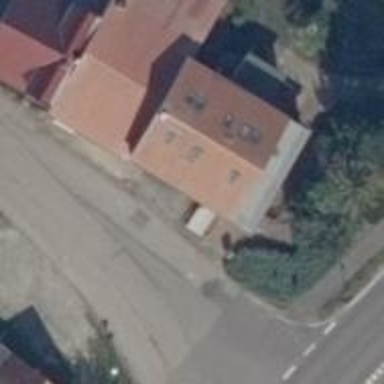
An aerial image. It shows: Restaurant.